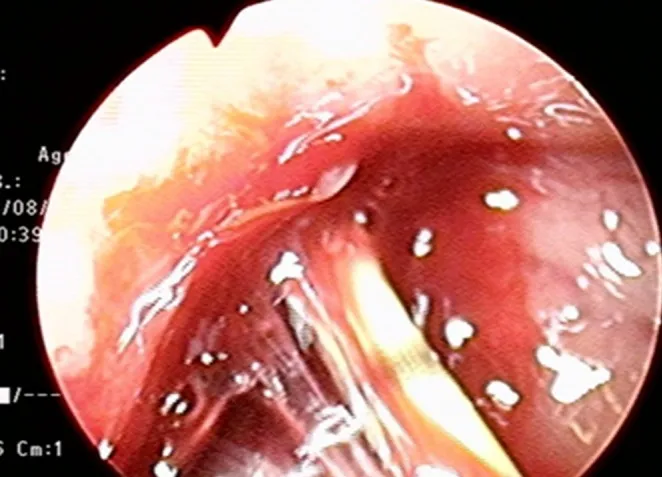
An open-ended 5-Fr ureteral catheter was advanced over a hydrophilic guide wire in the patient's left cyst wall. NBCA of 1 mL was mixed with iodized oil of 1 mL. After that, we injected the NBCA into the fistula and rapidly withdrew the ureteral catheter.
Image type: endoscopy (airway_endoscopy)